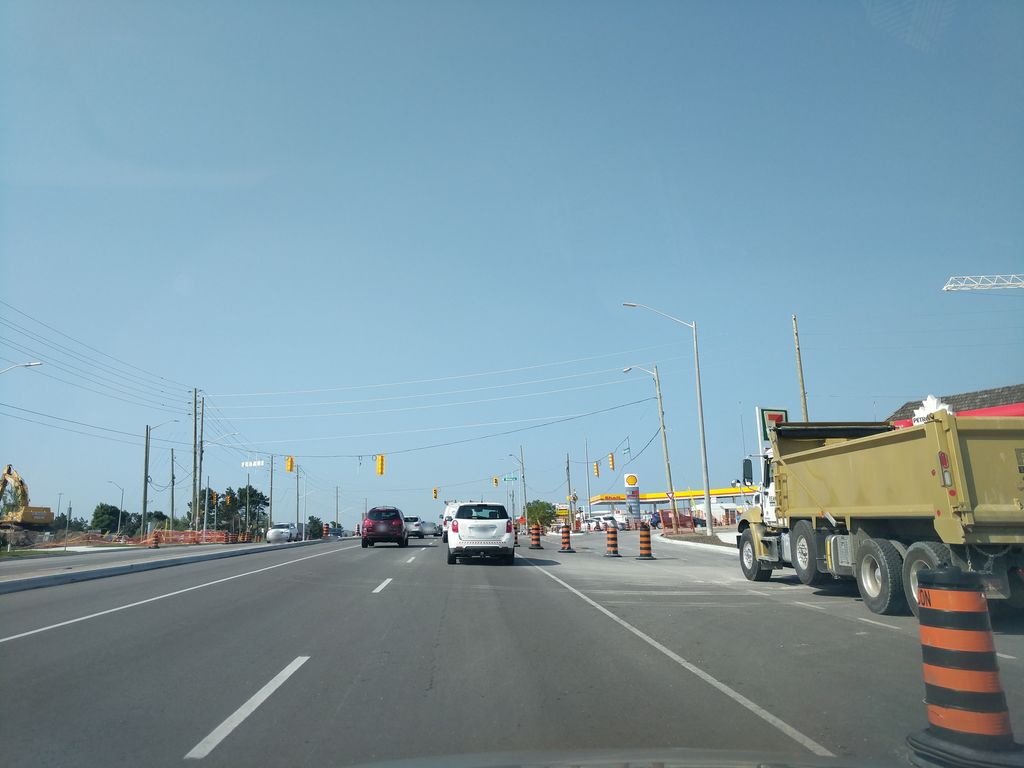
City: toronto